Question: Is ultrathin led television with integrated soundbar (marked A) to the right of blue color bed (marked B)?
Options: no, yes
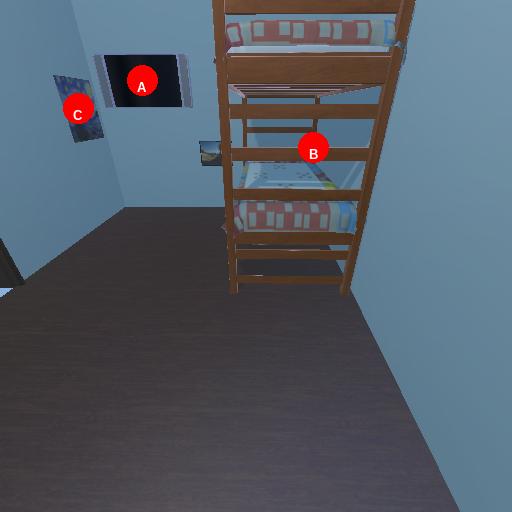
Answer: no